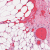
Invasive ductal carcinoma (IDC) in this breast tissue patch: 0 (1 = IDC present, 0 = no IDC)